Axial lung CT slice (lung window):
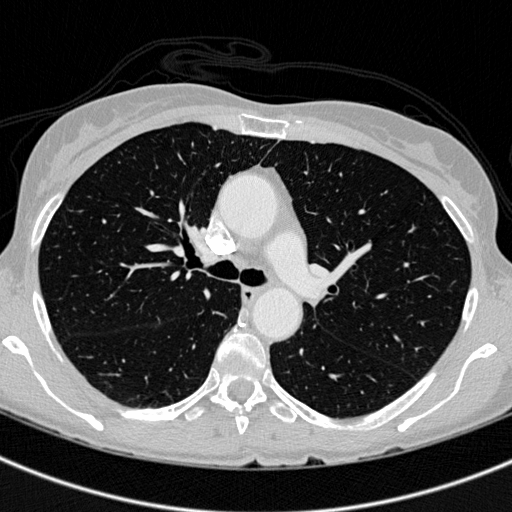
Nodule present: no